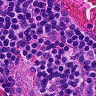
Metastatic tissue present: no